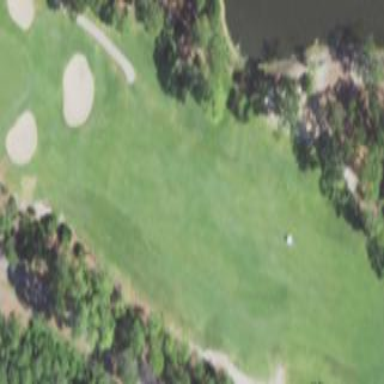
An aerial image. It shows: Grassy area designated as golf fairway.